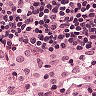
Metastatic tissue present: no